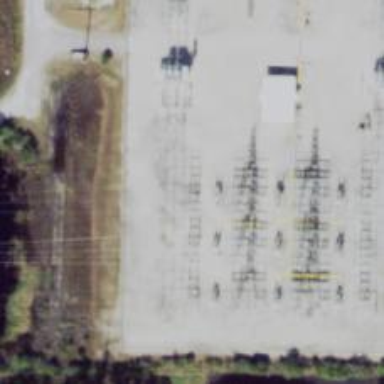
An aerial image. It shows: Switch used for power control.